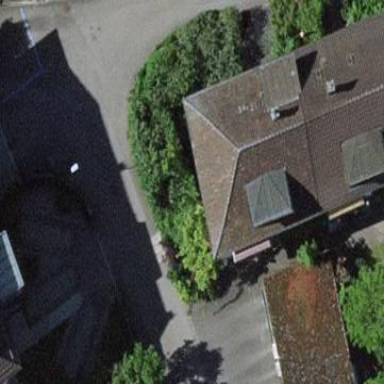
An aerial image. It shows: Terrace building.